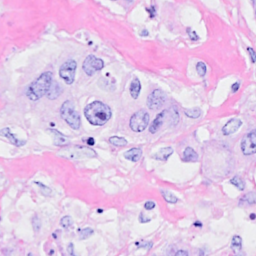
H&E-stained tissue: Breast